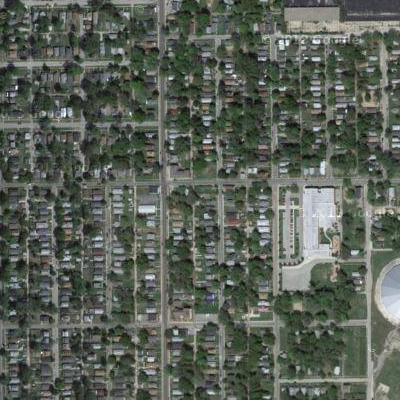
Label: Resident